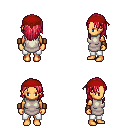
a pixel art fantasy rpg character, female body template, human, tanned skin, white tunic, white pants, ruby red long hairstyle, red bandana, leather bracers, four views (front, back, left, right), 2x2 character sprite sheet, small pixel art, hard edges, no anti-aliasing